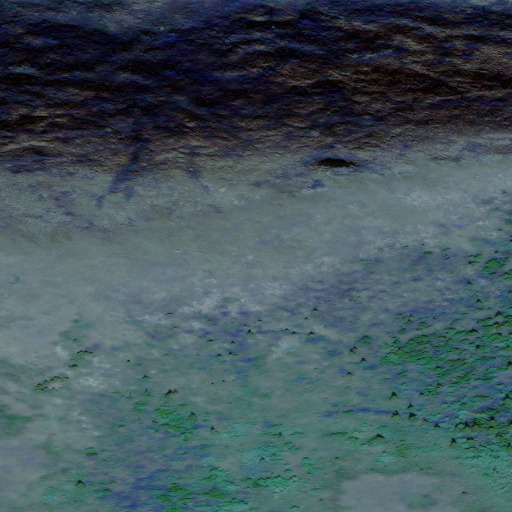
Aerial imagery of mountain in Alaska named Stuck Mountain containing only unknown